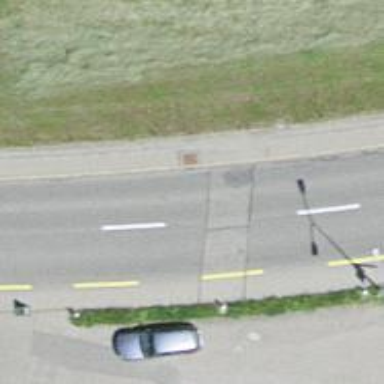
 with cycle lane on the left and cycle track on the right."